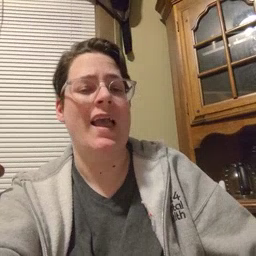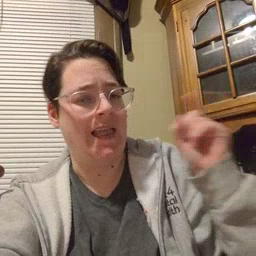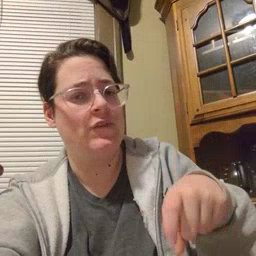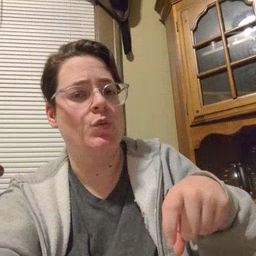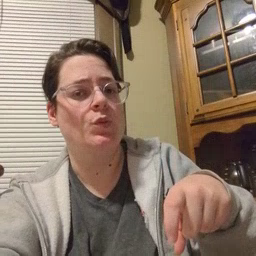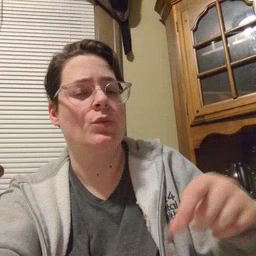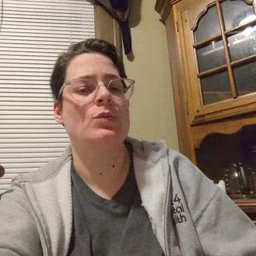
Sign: haveto